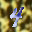
Label: 4